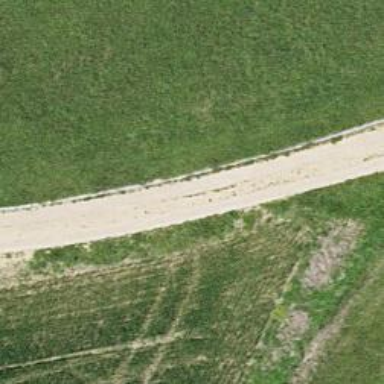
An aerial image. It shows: Track with grade 2 gravel surface.